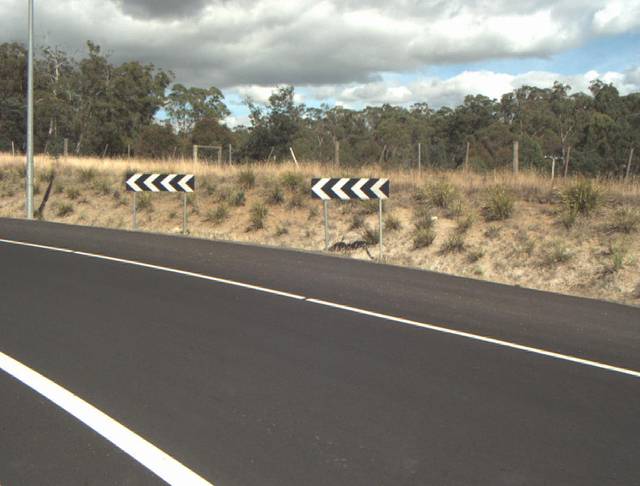
Region: Australia
Coordinates: -41.484, 147.151